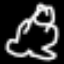
Label: frog